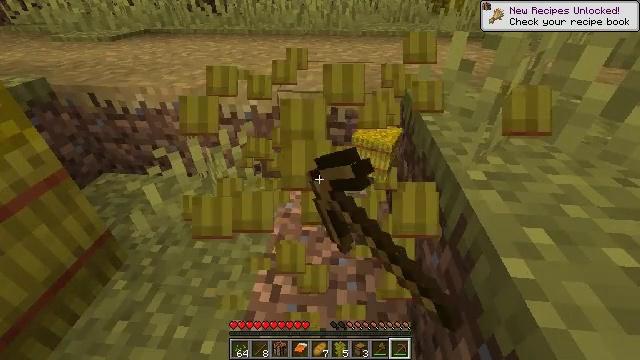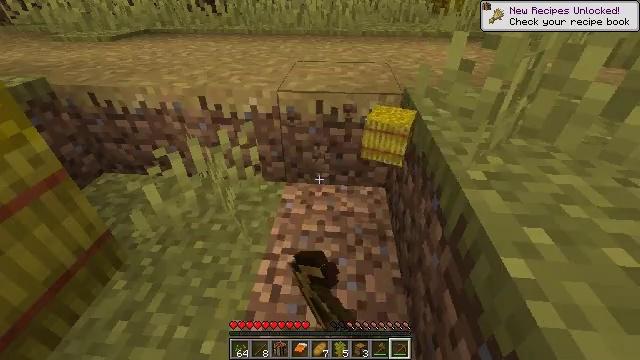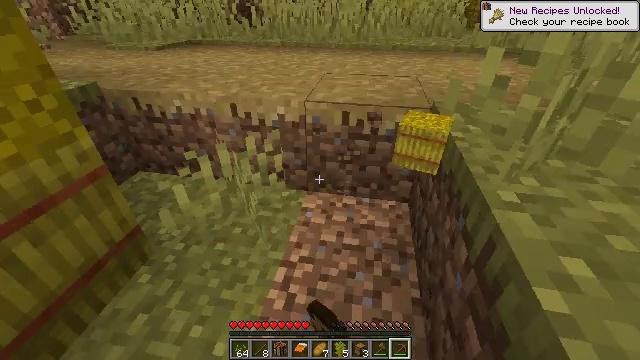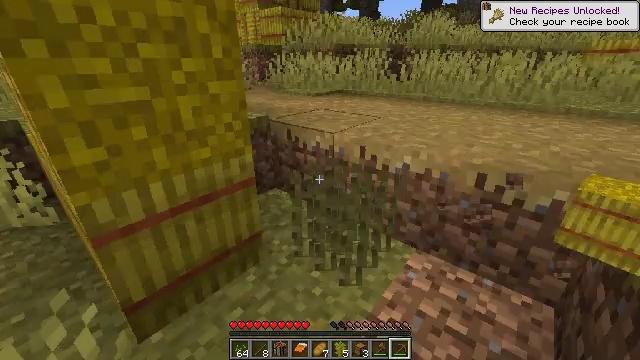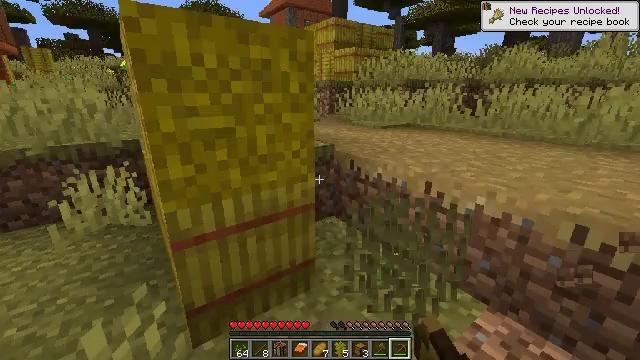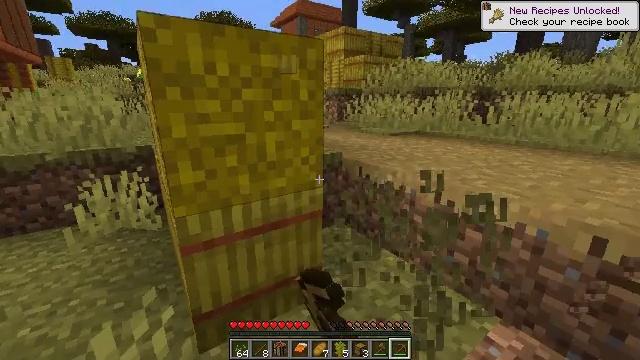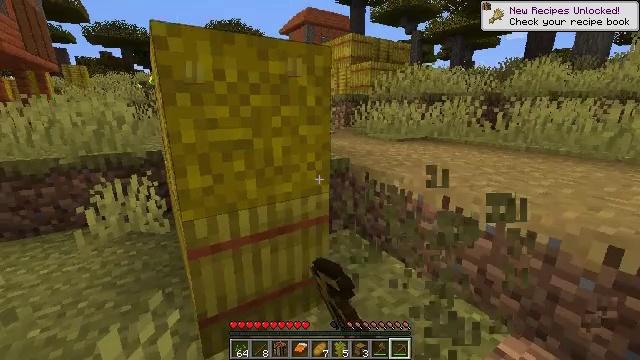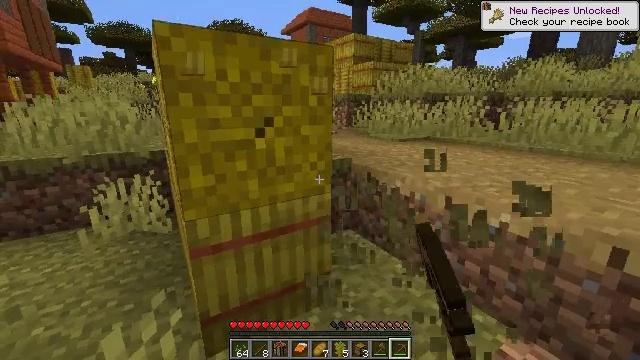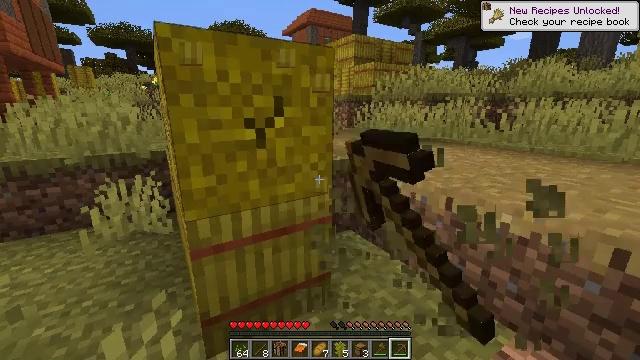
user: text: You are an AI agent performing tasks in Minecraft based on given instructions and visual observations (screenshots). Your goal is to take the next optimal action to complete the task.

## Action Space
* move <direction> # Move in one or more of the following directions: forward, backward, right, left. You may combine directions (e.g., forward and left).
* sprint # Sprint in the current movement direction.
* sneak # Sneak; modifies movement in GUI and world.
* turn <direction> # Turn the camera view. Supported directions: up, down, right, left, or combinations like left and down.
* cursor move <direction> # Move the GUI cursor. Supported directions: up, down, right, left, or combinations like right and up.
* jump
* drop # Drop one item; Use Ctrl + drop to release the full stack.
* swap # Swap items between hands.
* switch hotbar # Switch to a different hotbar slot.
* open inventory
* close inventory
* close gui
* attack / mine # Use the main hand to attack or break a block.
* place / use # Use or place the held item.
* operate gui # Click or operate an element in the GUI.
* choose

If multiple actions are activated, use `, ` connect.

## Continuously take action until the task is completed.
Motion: motion action
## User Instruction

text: Mine the grass in the plains.
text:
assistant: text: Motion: attack / mine
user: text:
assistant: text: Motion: turn left and up, attack / mine
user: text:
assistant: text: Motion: turn left and up, attack / mine
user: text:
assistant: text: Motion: turn left and up, attack / mine
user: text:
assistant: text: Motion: turn left and up, attack / mine
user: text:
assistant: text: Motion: turn left and up, attack / mine
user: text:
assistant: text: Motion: attack / mine
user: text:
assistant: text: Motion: attack / mine
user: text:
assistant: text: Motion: attack / mine